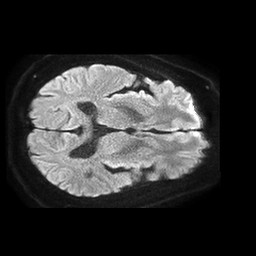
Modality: TRACE
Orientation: axial
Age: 61
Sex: male
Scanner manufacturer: philips
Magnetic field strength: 1.5 T
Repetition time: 4.6 s
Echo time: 0.08709 s